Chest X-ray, AP view. Patient: 46 years old, sex F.
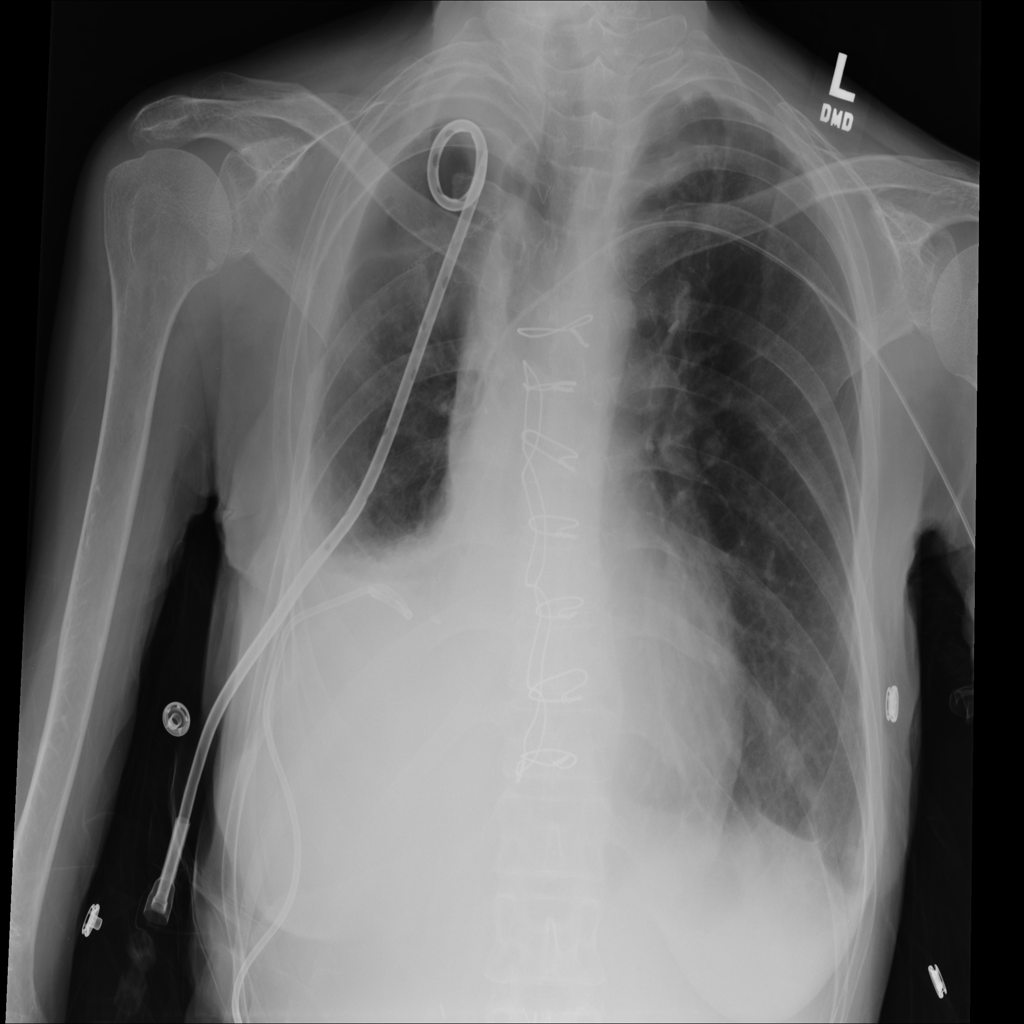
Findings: Pleural_Thickening